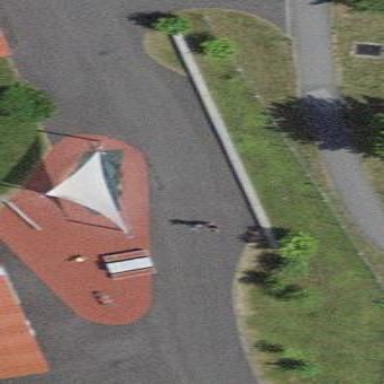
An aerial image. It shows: Playground area for leisure land.